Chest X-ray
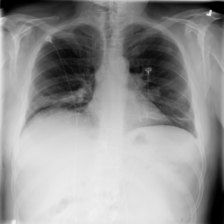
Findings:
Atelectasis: positive
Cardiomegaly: negative
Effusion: negative
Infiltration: negative
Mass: negative
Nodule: positive
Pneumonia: negative
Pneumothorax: negative
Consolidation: negative
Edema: negative
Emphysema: negative
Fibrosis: negative
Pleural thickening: negative
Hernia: negative